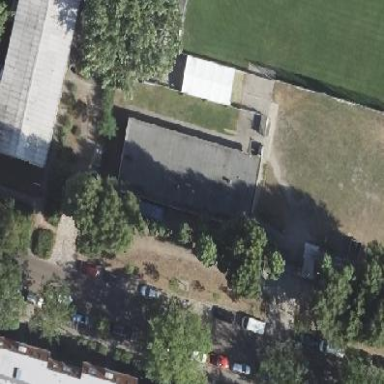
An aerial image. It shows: Sports centre building.